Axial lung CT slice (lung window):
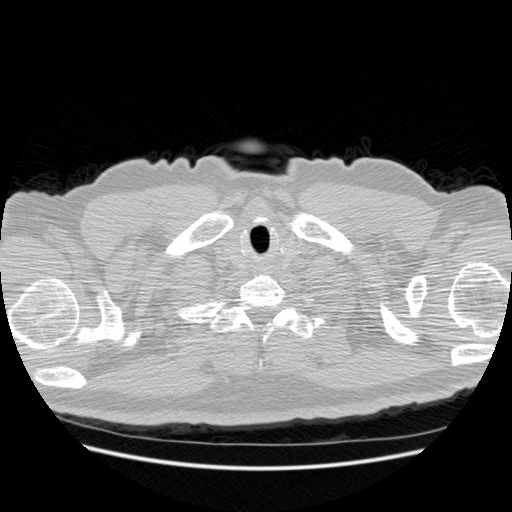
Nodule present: no